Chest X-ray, PA view. Patient: 48 years old, sex F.
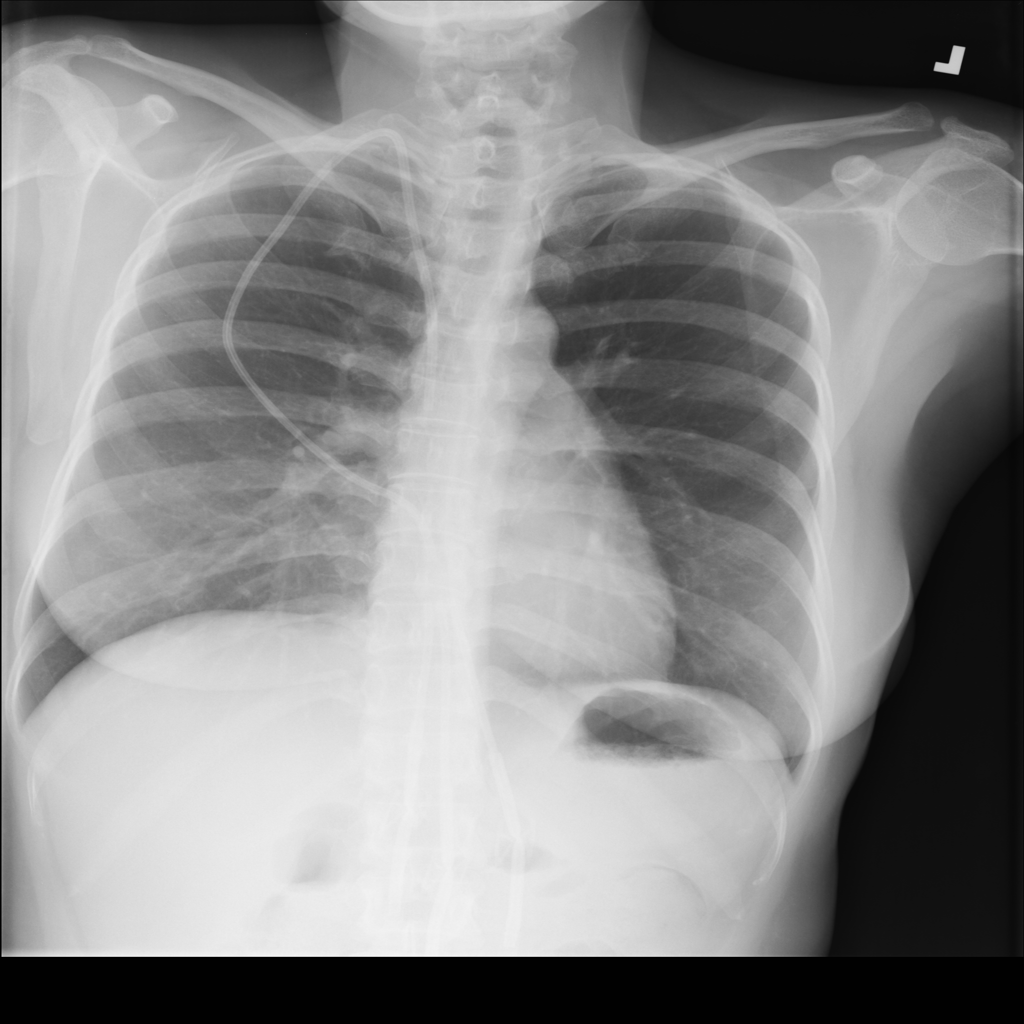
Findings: No Finding